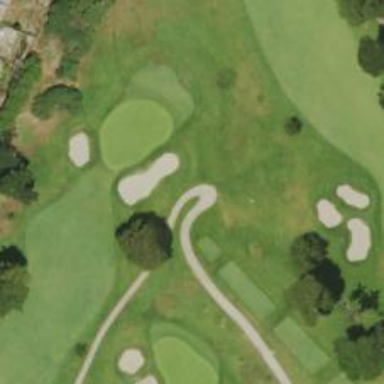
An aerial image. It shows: Path for both road and golf.